Here is the envelope spectrum of one vibration snapshot from a rolling-element bearing, with each characteristic fault-frequency family marked on the frequency axis. Classify the bearing condition as one of: normal, inner_race, outer_race, ball.
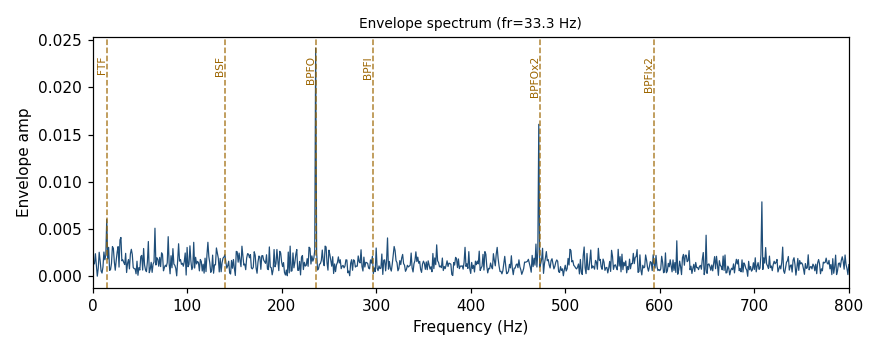
Answer: outer_race